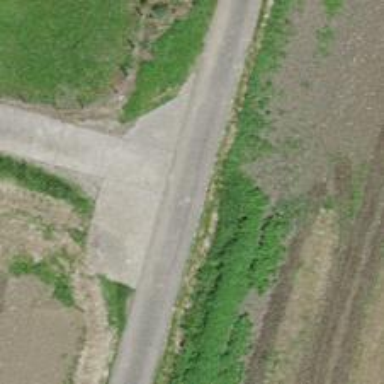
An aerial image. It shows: Asphalt road designated for service vehicles.